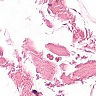
Metastatic tissue present: no